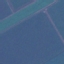
Land use / land cover class: AnnualCrop